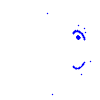
Particle: pion